Question: We have a Delphi app (XE8) that I recently found out runs almost perfectly on wine (OSX 10.6), except for one thing. Say the user selects a menu option on the main form that opens another form (like 'File|New ...'). The new form shows, and partially covers the main form. The problem is there is no way to get the first form to come back to the top. Clicking on the main form does not bring it back on top of the child form like it does in windows. If two child forms are showing, again, clicking on one child does not bring it to the foreground--it seems to be focusable (you can drag it if you can get a hold of it), but whatever part of it is covered by another form remains covered
This behavior occurs both when we use the winebottler and when we use the crossover app.
Are we missing some library in the bottling process? Or maybe just completely misunderstanding how 'windows' works on OSX? Is our windows app poorly designed? Do we need to redesign the app to just use one form (and launch everything using tabs instead of forms)?
Edit: Here is a sample delphi project that illustrates the issue
'''
program ProjectM;
uses
Vcl.Forms,
Unit1m in 'Unit1m.pas' {fmain},
Unit2m in 'Unit2m.pas' {form2m},
{$R *.res}
begin
Application.Initialize;
Application.MainFormOnTaskbar := False;
Application.CreateForm(Tfmain, fmain);
Application.CreateForm(Tform2m, form2m);
Application.Run;
end.
'''
In unit1 we have a button to launch the second form
'''
procedure Tfmain.Button1Click(Sender: TObject);
begin
form2m.show
end;
'''
Run the .exe, the main form shows; press the button: The new form overlays the main form.
In windows, click the title bar of the main form--it comes back to the foreground.
In winebottler, click the title bar of the main form, it does not come back up; even tho it looks like the title bar gets focused, the rest of the form is still hidden--see screenshot

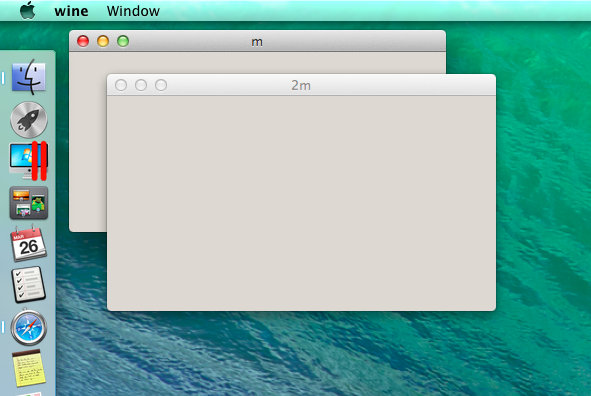
Answer: The problem is that your second form is owned by the mainform.
Owned windows always appear on top of their owners.
The solution is to change the ownership of the second form.
First you need to disable the automatic creation of the second form and do everything manually:
In the menu choose:
Project -> Options -> Forms
Select your form2 and move it from the auto create to the available forms.
<URL>
Now you need to create the form:
'''
procedure Tfmain.FormCreate(Sender: TObject);
begin
Form2:= TForm2.Create(Application);
end;
'''
You can force the WndParent of the new form to be 0 by interposing a CreateParams like so:
'''
unit Unit2m;
interface
type
TForm2Interposer = class(TForm)
procedure CreateParams(var Params: TCreateParams); override;
end;
TForm2m = class(TForm2Interposer)
....
implementation
procedure TForm2Interposer.CreateParams(var Params: TCreateParams);
begin
inherited;
Params.WndParent := 0;
end;
'''
Note that the owner is 'Application' not your main form. 'Application' is a hidden form that Delphi uses for bookkeeping. Both your mainform and form2 now have 'Application' as their owner. And they have exactly equal status as far as Z-order is concerned.
'''
procedure Tfmain.Button1Click(Sender: TObject);
begin
form2m.show
end;
'''
You've manually created the form, so your instinct would be to manually destroy the form, however because 'Application' is the owner of the form. It will take care of the cleanup, so you don't have to.
'''
procedure Tfmain.FormDestroy(Sender: TObject);
begin
//Form2.Free; <<-- The owner does the cleanup.
end;
'''
Now whatever window you select will come out on top.
This has nothing to do with 'MainFormOnTaskbar' it is simple Windows behavior: an owned window always appears on top of its owner.